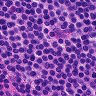
Metastatic tissue present: no